Question: I wonder if it is even possible creating a table with diagonal border line using css or jquery just like below:

Any ideas will be appreciated.
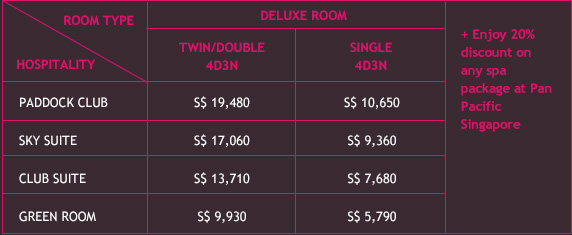
Answer: Anything is possible if you fiddle around with it long enough, here's an example using some creative borders and a lot of CSS:
'''
.arrow_box:after, .arrow_box:before {
top: 100%;
border: solid transparent;
content: " ";
height: 0;
width: 0;
position: absolute;
pointer-events: none;
}
'''
<URL>
And another one using CSS3 rotate:
'''
-webkit-transform: rotate(26.5deg);
-moz-transform: rotate(26.5deg);
-ms-transform: rotate(26.5deg);
-o-transform: rotate(26.5deg);
transform: rotate(26.5deg);
'''
<URL>
or you could just use an image as the background for your table.